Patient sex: F
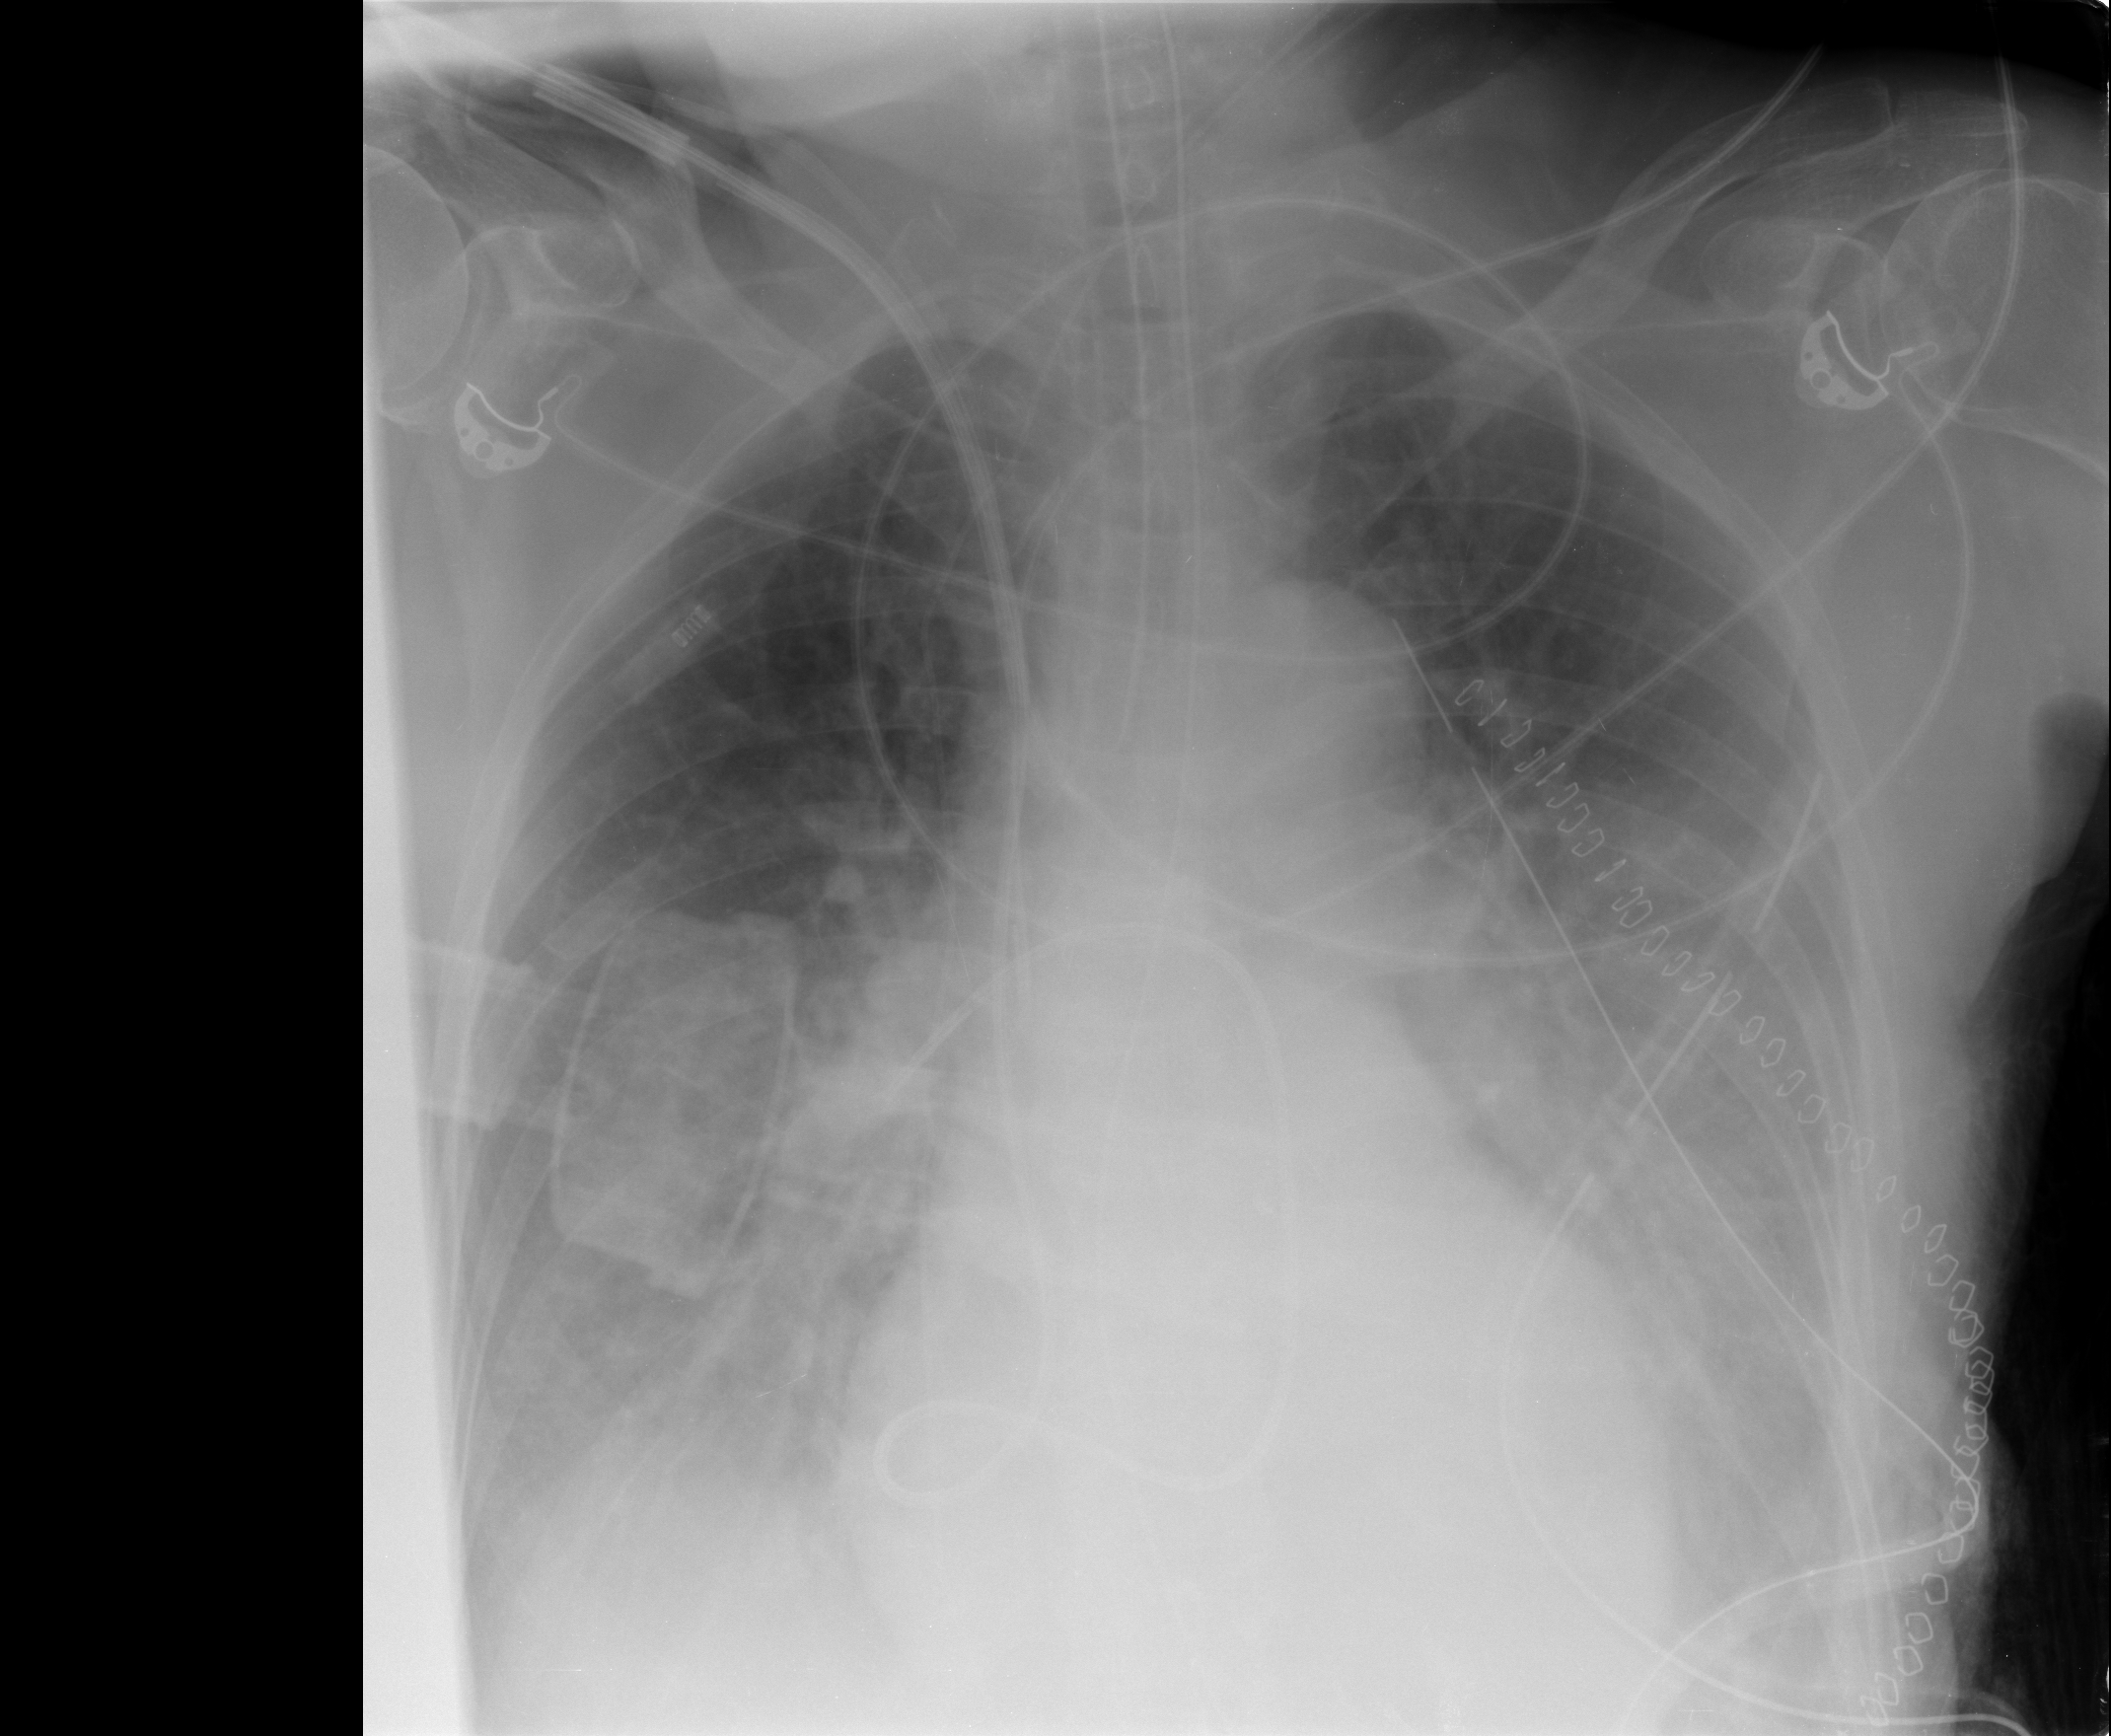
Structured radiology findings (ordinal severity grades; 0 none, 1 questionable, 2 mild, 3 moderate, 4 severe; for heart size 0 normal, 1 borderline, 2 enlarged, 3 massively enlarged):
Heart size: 0
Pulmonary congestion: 0
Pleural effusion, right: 2
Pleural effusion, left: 2
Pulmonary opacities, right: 0
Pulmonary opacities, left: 0
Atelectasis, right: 2
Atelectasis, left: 2